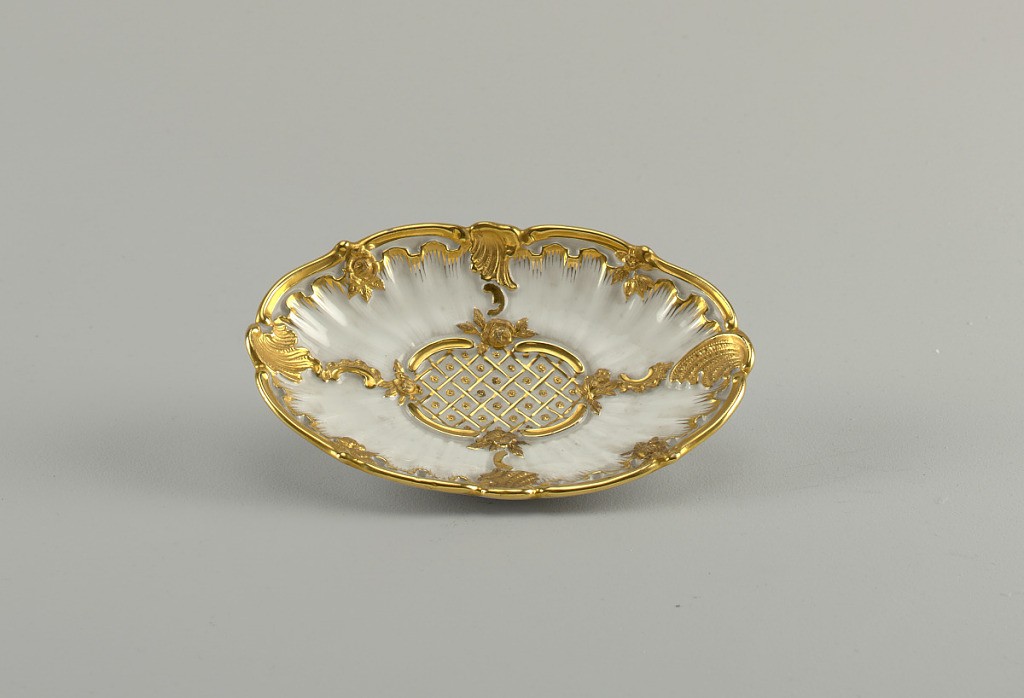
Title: Dessert Dish
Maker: Meissen Porcelain Manufactory, German, active from 1710 to the present
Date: mid- 19th century
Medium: hard paste porcelain, vitreous enamel, gold
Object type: dish
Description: Oval dish divided into four parts with scrolls and c-curves. At center, an oval cartouche with relief molded diaper pattern.